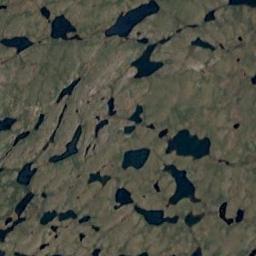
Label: wetland